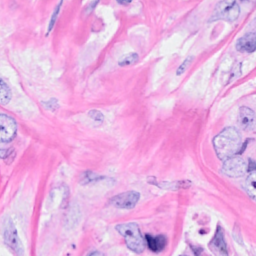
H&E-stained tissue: Breast